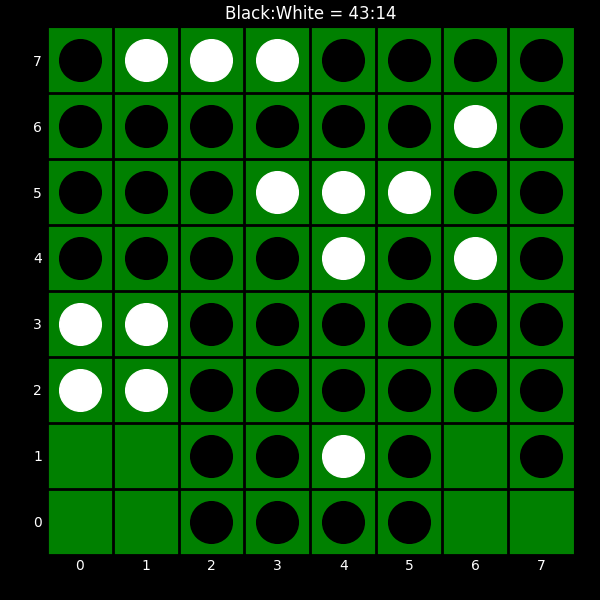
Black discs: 43
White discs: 14